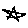
Label: star